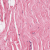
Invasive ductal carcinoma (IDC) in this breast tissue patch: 0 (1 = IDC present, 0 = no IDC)